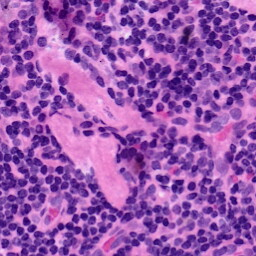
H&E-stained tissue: LymphNode